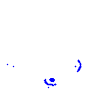
Particle: pion